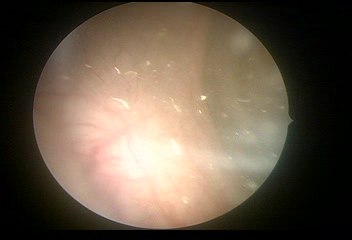
Modality: WLC
Class: Normal mucosa
Bladder cancer association: No